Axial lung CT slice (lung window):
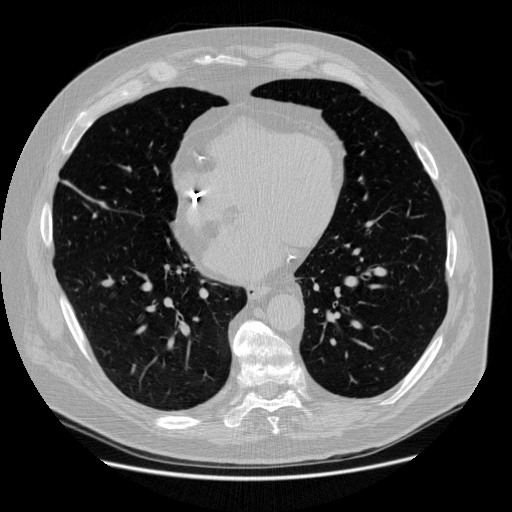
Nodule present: no